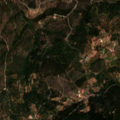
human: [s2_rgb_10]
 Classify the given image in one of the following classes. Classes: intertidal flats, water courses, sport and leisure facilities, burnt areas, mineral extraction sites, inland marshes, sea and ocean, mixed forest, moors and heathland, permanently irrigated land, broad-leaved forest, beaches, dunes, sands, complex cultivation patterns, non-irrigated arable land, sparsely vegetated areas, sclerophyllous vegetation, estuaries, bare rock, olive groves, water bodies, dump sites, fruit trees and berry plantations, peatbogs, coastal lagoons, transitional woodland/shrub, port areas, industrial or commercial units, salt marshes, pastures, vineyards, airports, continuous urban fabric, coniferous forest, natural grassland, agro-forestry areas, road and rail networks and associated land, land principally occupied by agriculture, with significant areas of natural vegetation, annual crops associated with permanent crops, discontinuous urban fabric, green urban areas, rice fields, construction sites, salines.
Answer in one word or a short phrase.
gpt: complex cultivation patterns, land principally occupied by agriculture, with significant areas of natural vegetation, broad-leaved forest